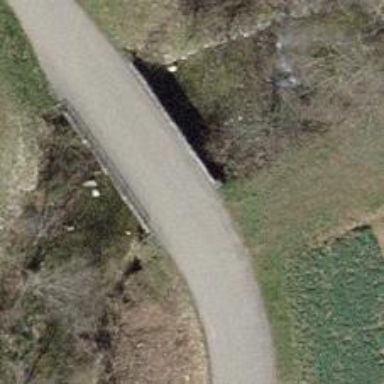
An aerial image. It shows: Track with asphalt surface and grade1 track type. It is bridge designed for agricultural vehicles like motorcars.